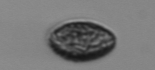
Label: Pseudochattonella_farcimen